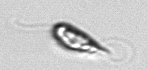
Label: Euglena